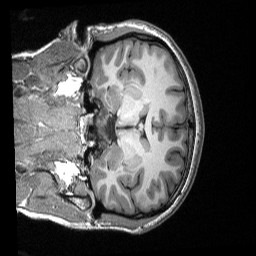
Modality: T1w
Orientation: coronal
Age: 23
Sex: female